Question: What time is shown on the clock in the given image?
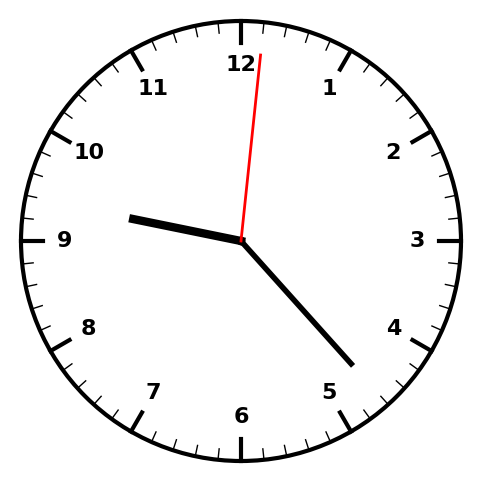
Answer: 09:23:01